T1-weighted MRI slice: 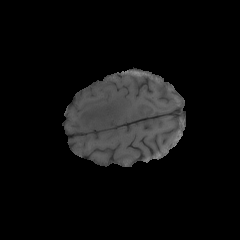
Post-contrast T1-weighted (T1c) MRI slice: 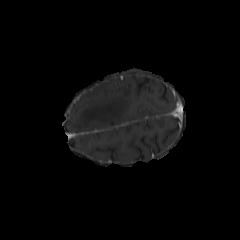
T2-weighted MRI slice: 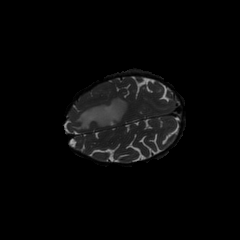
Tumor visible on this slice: yes